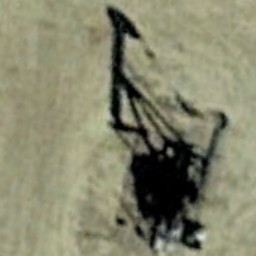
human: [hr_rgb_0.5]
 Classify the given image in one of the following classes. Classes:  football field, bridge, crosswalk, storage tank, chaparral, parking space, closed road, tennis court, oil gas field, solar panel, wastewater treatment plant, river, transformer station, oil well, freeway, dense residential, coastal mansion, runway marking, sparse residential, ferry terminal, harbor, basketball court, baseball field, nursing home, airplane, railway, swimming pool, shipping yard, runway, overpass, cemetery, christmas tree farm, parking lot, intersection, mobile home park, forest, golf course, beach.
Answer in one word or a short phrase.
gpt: oil well